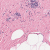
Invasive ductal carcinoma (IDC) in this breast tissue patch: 0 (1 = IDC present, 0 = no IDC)